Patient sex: M
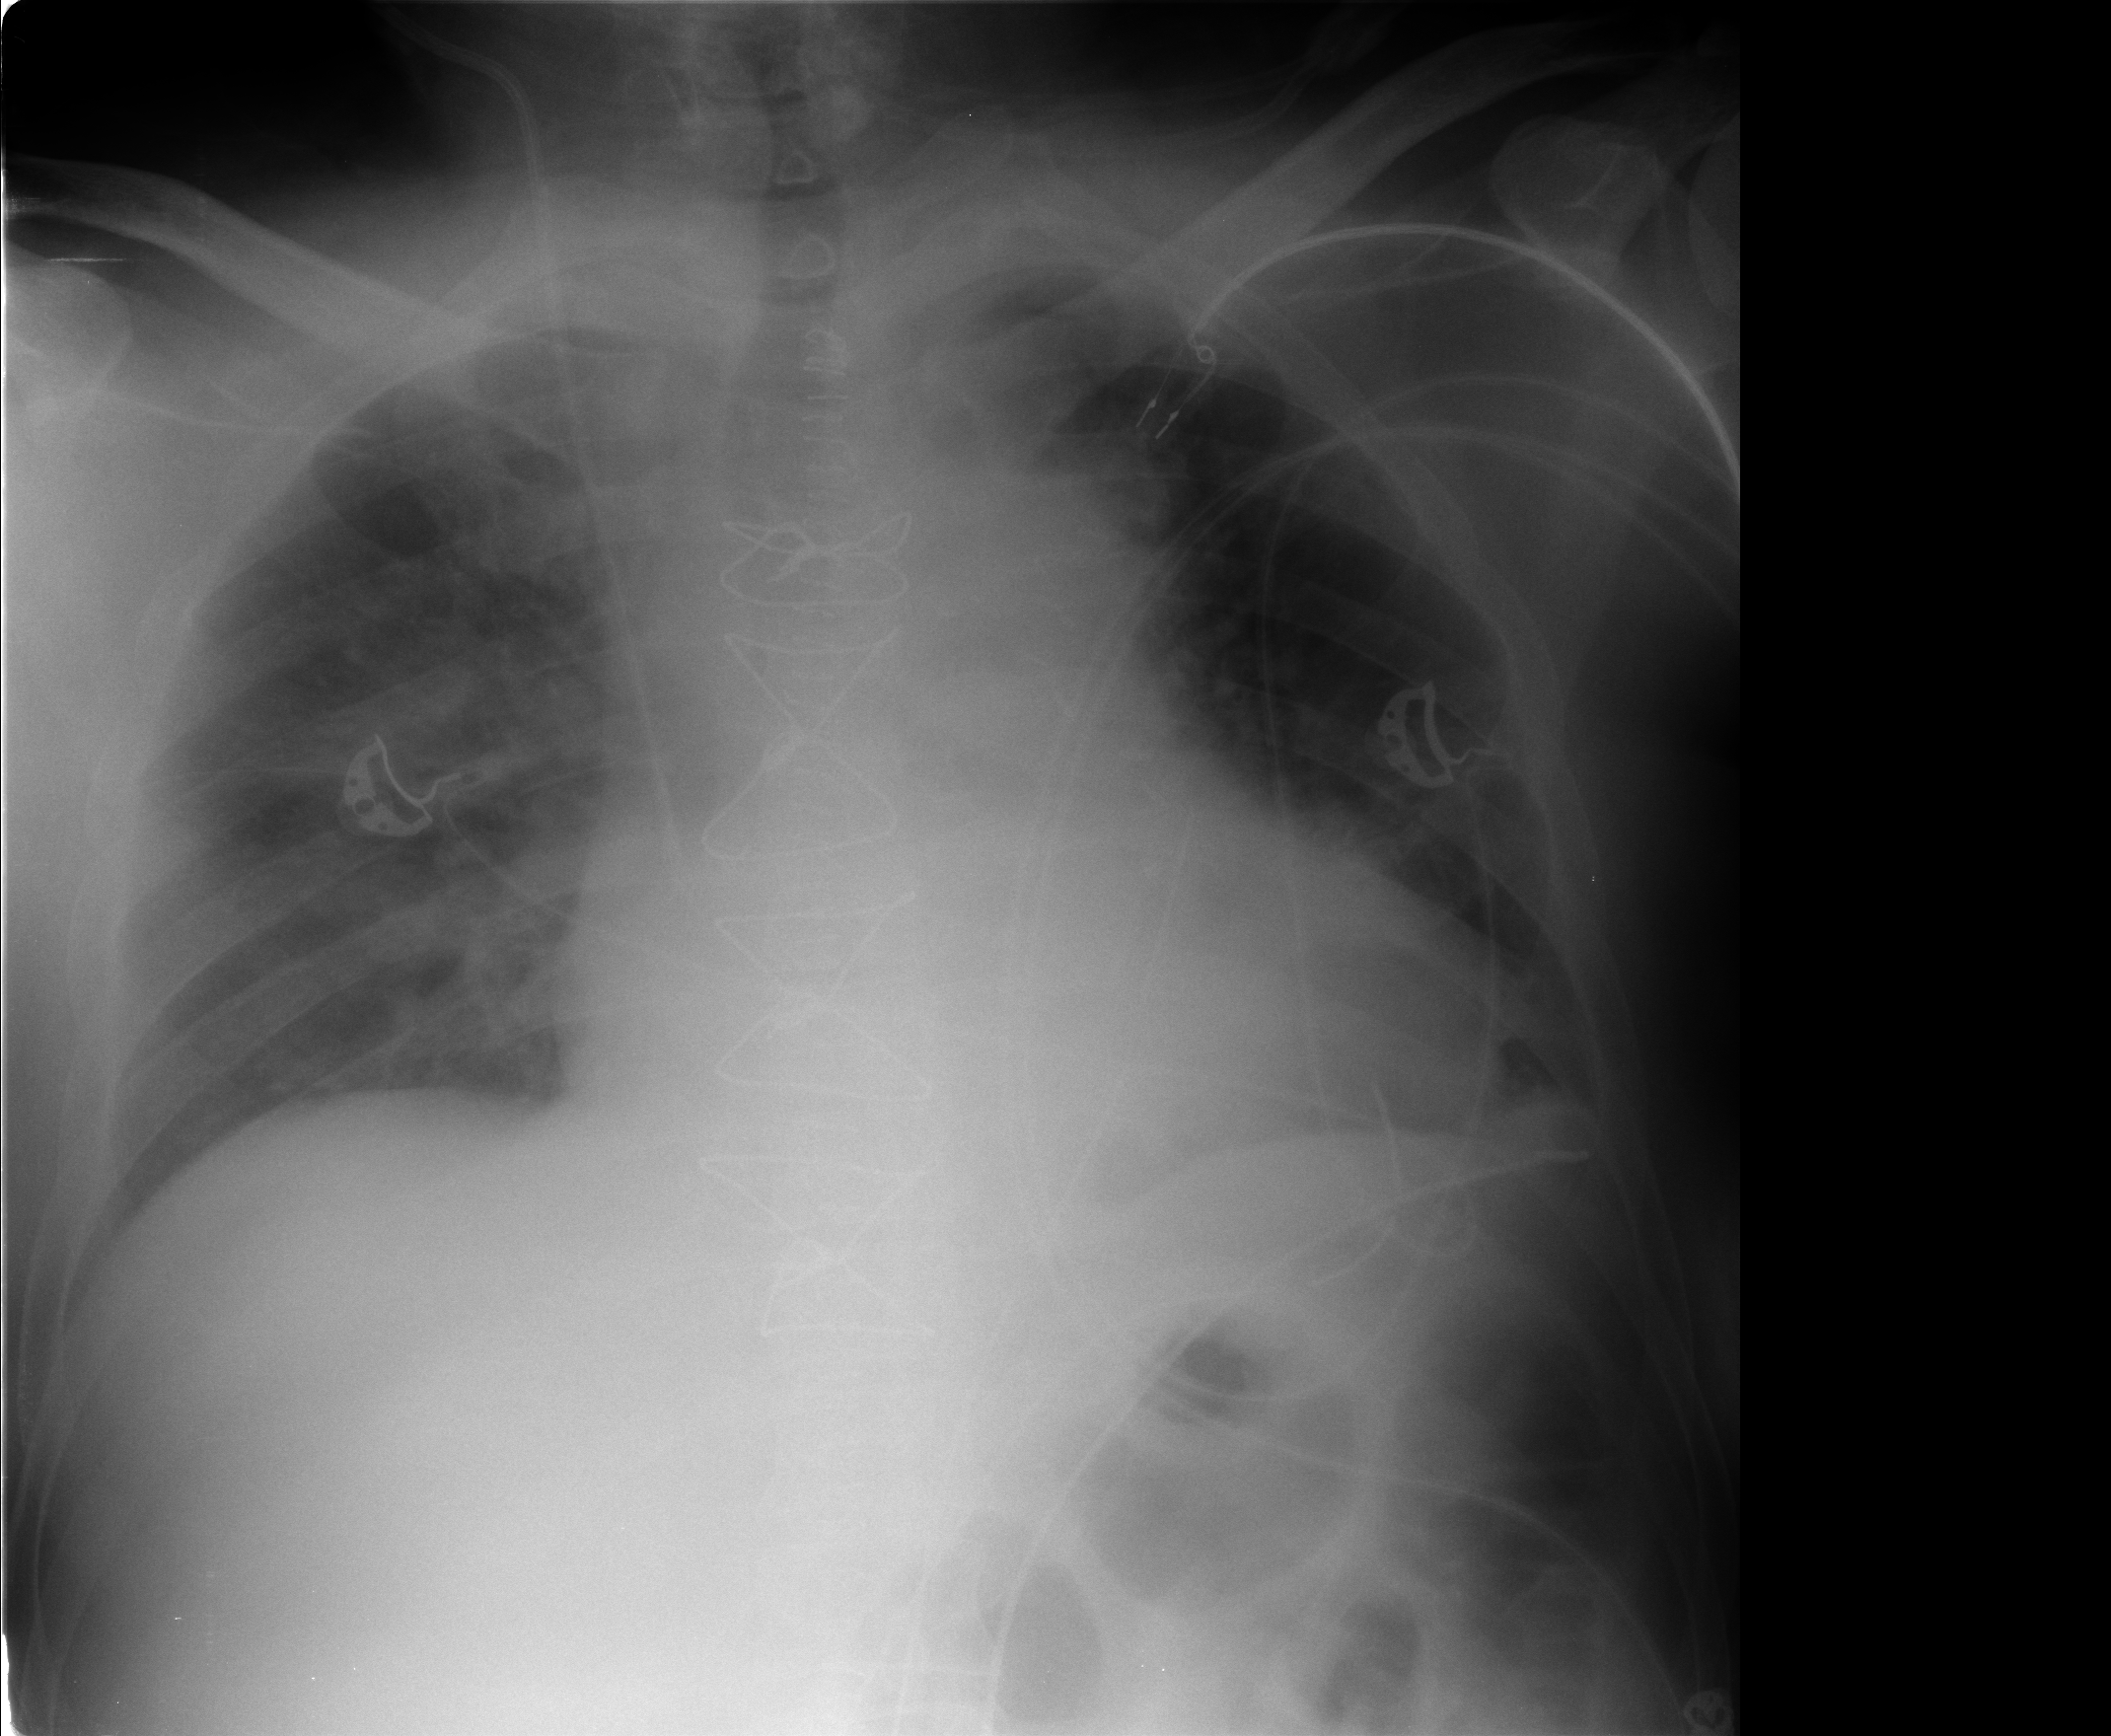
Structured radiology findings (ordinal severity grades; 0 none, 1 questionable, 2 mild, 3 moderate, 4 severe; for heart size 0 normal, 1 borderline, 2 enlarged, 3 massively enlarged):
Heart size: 2
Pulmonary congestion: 3
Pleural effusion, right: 0
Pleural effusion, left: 0
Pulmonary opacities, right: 2
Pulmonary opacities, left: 0
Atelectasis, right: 3
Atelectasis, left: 2